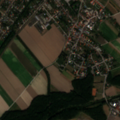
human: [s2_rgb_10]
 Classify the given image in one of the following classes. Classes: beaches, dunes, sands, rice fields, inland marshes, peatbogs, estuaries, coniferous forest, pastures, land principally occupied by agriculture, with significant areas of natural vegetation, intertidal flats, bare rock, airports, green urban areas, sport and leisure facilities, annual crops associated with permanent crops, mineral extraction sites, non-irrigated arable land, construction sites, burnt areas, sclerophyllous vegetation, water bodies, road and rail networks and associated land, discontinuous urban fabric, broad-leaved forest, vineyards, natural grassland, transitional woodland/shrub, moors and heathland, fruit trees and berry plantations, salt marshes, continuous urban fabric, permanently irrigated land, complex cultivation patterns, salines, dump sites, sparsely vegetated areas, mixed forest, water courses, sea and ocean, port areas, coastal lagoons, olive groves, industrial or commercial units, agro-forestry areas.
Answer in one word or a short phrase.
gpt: discontinuous urban fabric, non-irrigated arable land, land principally occupied by agriculture, with significant areas of natural vegetation, broad-leaved forest